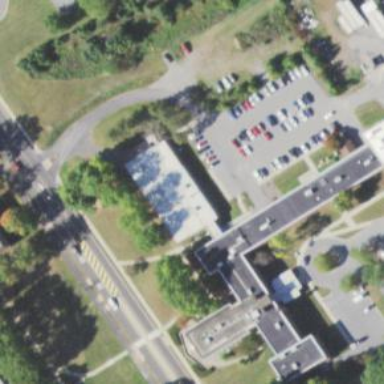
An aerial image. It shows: University building.